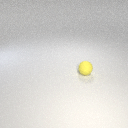
small yellow rubber sphere